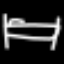
Label: bed